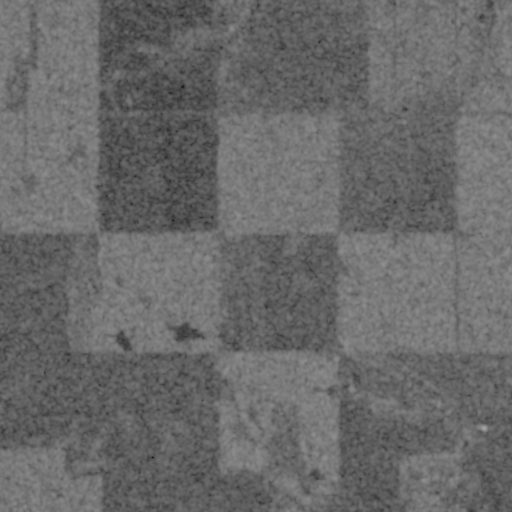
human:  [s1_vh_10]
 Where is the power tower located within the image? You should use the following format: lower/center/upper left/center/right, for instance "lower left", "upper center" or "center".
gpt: The power tower is located in the upper right of the image.
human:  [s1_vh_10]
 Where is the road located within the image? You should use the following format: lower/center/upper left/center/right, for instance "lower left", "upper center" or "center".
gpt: There is no road in the image.

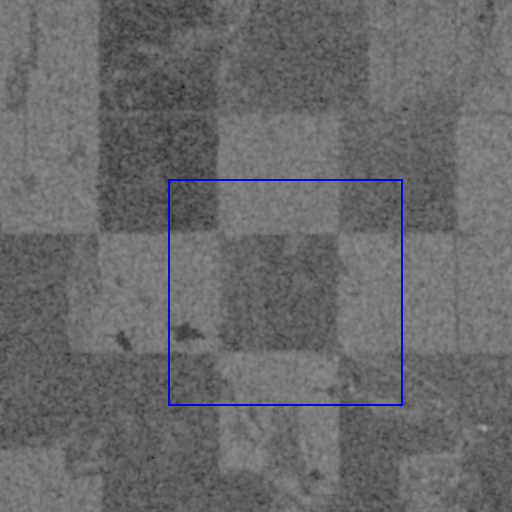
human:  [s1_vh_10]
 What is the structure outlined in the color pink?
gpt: There is no pink outline.
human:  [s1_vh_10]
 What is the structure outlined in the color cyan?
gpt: There is no structure outlined in cyan.